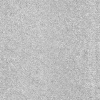
Atmospheric dust classification: dusty